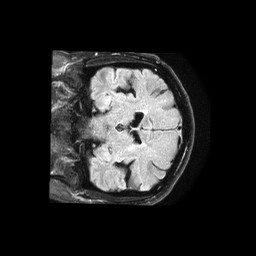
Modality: FLAIR
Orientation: coronal
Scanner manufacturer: philips
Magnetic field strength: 1.5 T
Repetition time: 6 s
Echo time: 0.09885 s